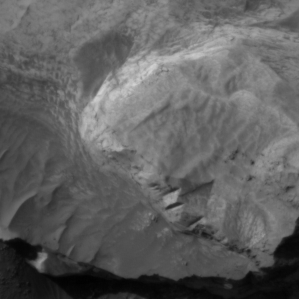
Label: non_frost